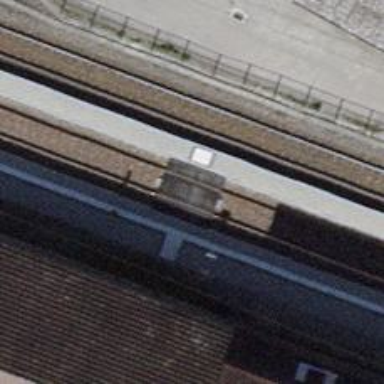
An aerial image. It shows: Railway crossing.